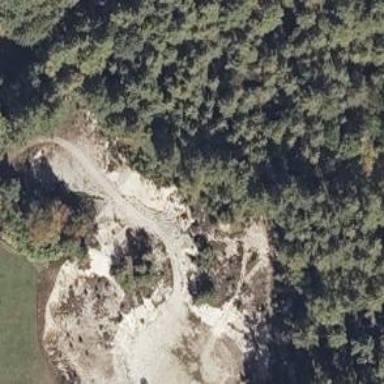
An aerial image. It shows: Industrial area used as quarry.